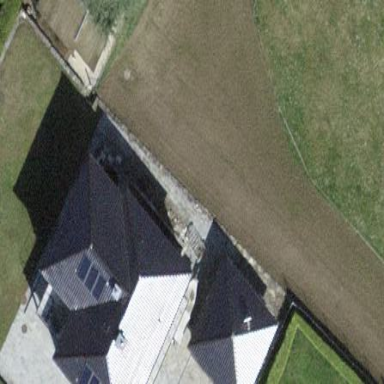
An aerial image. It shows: Simple and straightforward house.